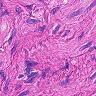
Metastatic tissue present: no